Brain MRI, t1w sequence, axial 2D slice.
Patient: age 35, sex M, weight 95 kg, height 1.95 m
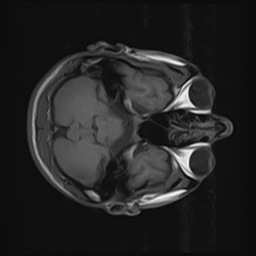